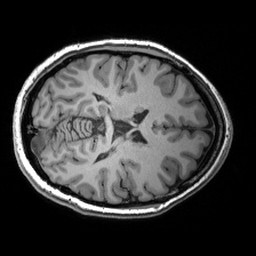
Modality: T1w
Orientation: axial
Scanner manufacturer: siemens
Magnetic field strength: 3 T
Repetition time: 2.53 s
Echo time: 0.00299 s